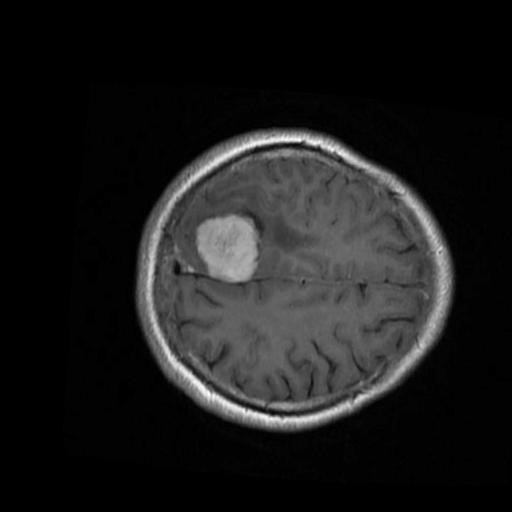
Label: brain_menin